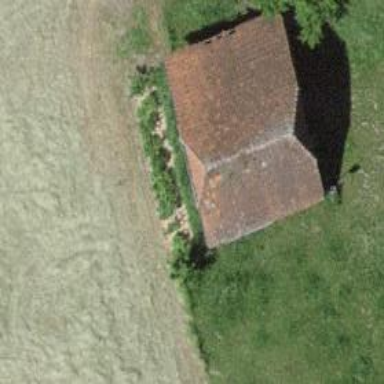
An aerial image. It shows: Barn.